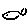
Label: fish